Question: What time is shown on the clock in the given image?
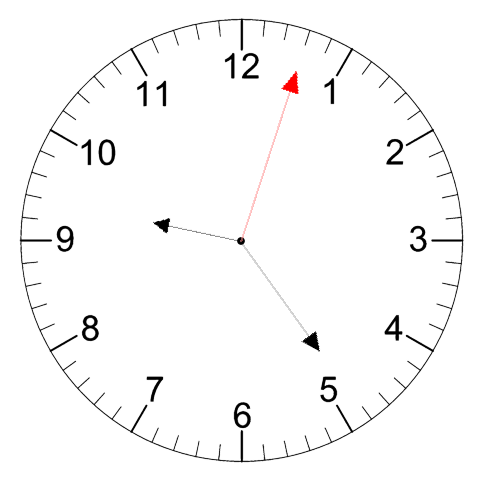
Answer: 09:24:03